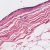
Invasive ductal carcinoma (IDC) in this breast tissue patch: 0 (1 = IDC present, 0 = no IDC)